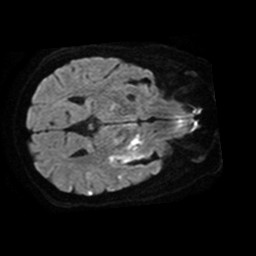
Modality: TRACE
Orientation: axial
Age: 64
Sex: female
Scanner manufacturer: philips
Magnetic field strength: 1.5 T
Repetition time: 3.646 s
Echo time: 0.09255 s